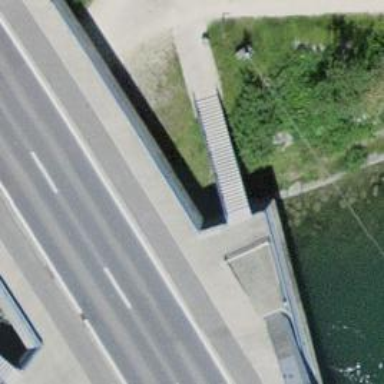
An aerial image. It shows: Set of steps on the road.